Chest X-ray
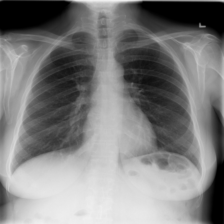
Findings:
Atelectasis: negative
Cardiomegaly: negative
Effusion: negative
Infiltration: negative
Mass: negative
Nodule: negative
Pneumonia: negative
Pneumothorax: negative
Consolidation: negative
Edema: negative
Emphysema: negative
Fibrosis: negative
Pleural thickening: negative
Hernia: negative